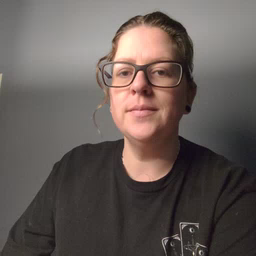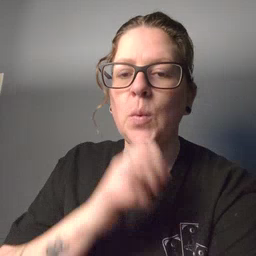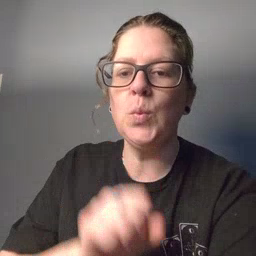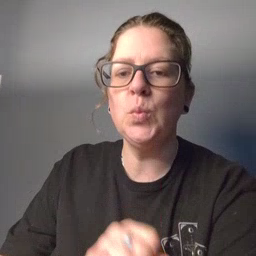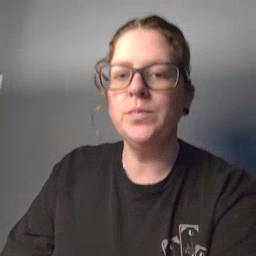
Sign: old